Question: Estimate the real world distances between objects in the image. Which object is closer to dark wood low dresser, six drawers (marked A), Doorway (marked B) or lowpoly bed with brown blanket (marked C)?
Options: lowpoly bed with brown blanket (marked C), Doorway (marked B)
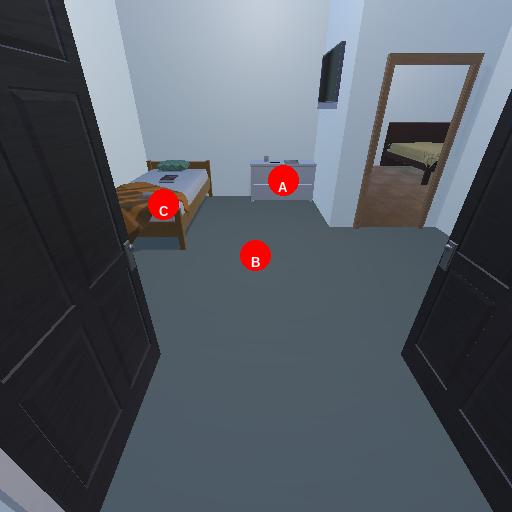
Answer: lowpoly bed with brown blanket (marked C)